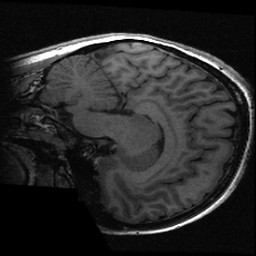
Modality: T1w
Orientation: sagittal
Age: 26
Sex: female